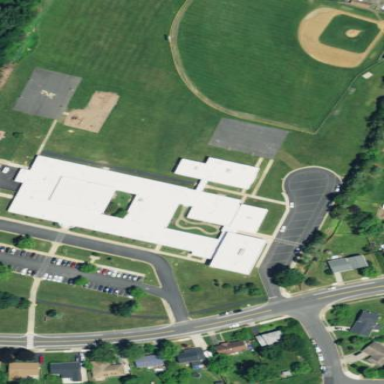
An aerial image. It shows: School.